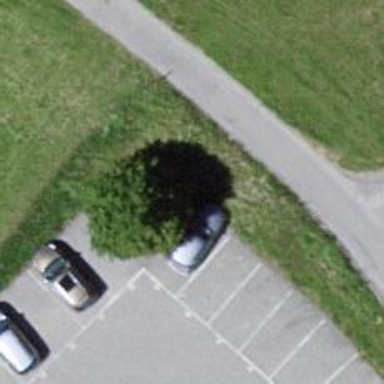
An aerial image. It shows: Brown bench.